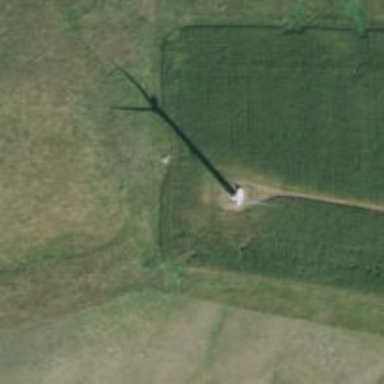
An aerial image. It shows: Wind turbine generating electricity through horizontal axis method. The source of the generator is wind.